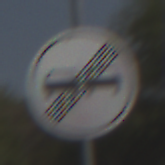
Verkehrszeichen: EndeUeberholverbot
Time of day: MorningAfternoon
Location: Outdoor (Nature)
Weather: PartlyCloudy
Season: NotSpecified
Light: Natural